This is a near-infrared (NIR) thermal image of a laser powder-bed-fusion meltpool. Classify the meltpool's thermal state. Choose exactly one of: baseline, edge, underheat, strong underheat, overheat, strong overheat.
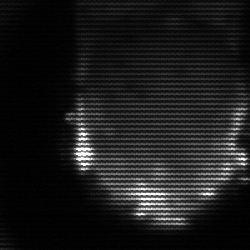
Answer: baseline